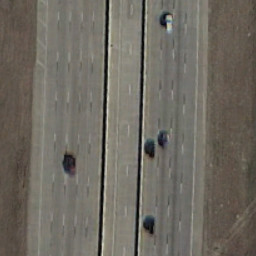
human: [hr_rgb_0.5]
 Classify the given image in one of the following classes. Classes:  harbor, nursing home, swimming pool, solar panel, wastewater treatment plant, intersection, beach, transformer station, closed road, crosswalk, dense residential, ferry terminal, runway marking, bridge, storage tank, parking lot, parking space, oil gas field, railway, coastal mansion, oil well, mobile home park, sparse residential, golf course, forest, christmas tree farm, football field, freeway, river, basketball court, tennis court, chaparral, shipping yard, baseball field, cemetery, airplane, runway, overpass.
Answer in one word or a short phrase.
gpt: freeway